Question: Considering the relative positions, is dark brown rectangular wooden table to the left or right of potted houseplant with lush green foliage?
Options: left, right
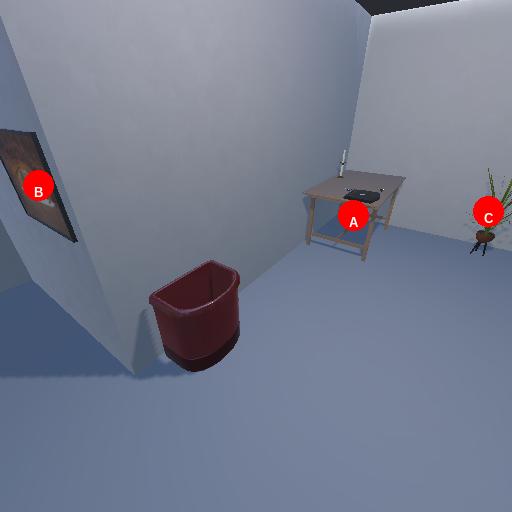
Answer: left